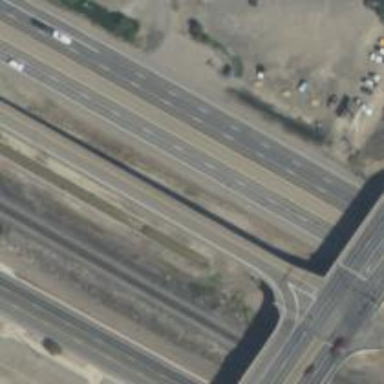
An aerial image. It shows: Asphalt bridge on trunk link highway.